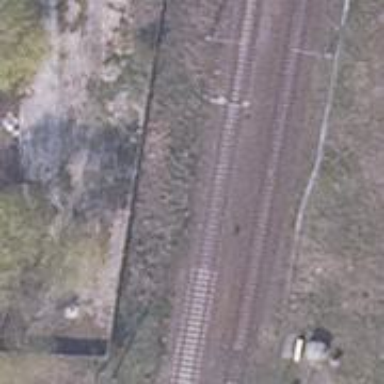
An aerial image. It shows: Railway signal.